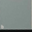
Piece: xx